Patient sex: M
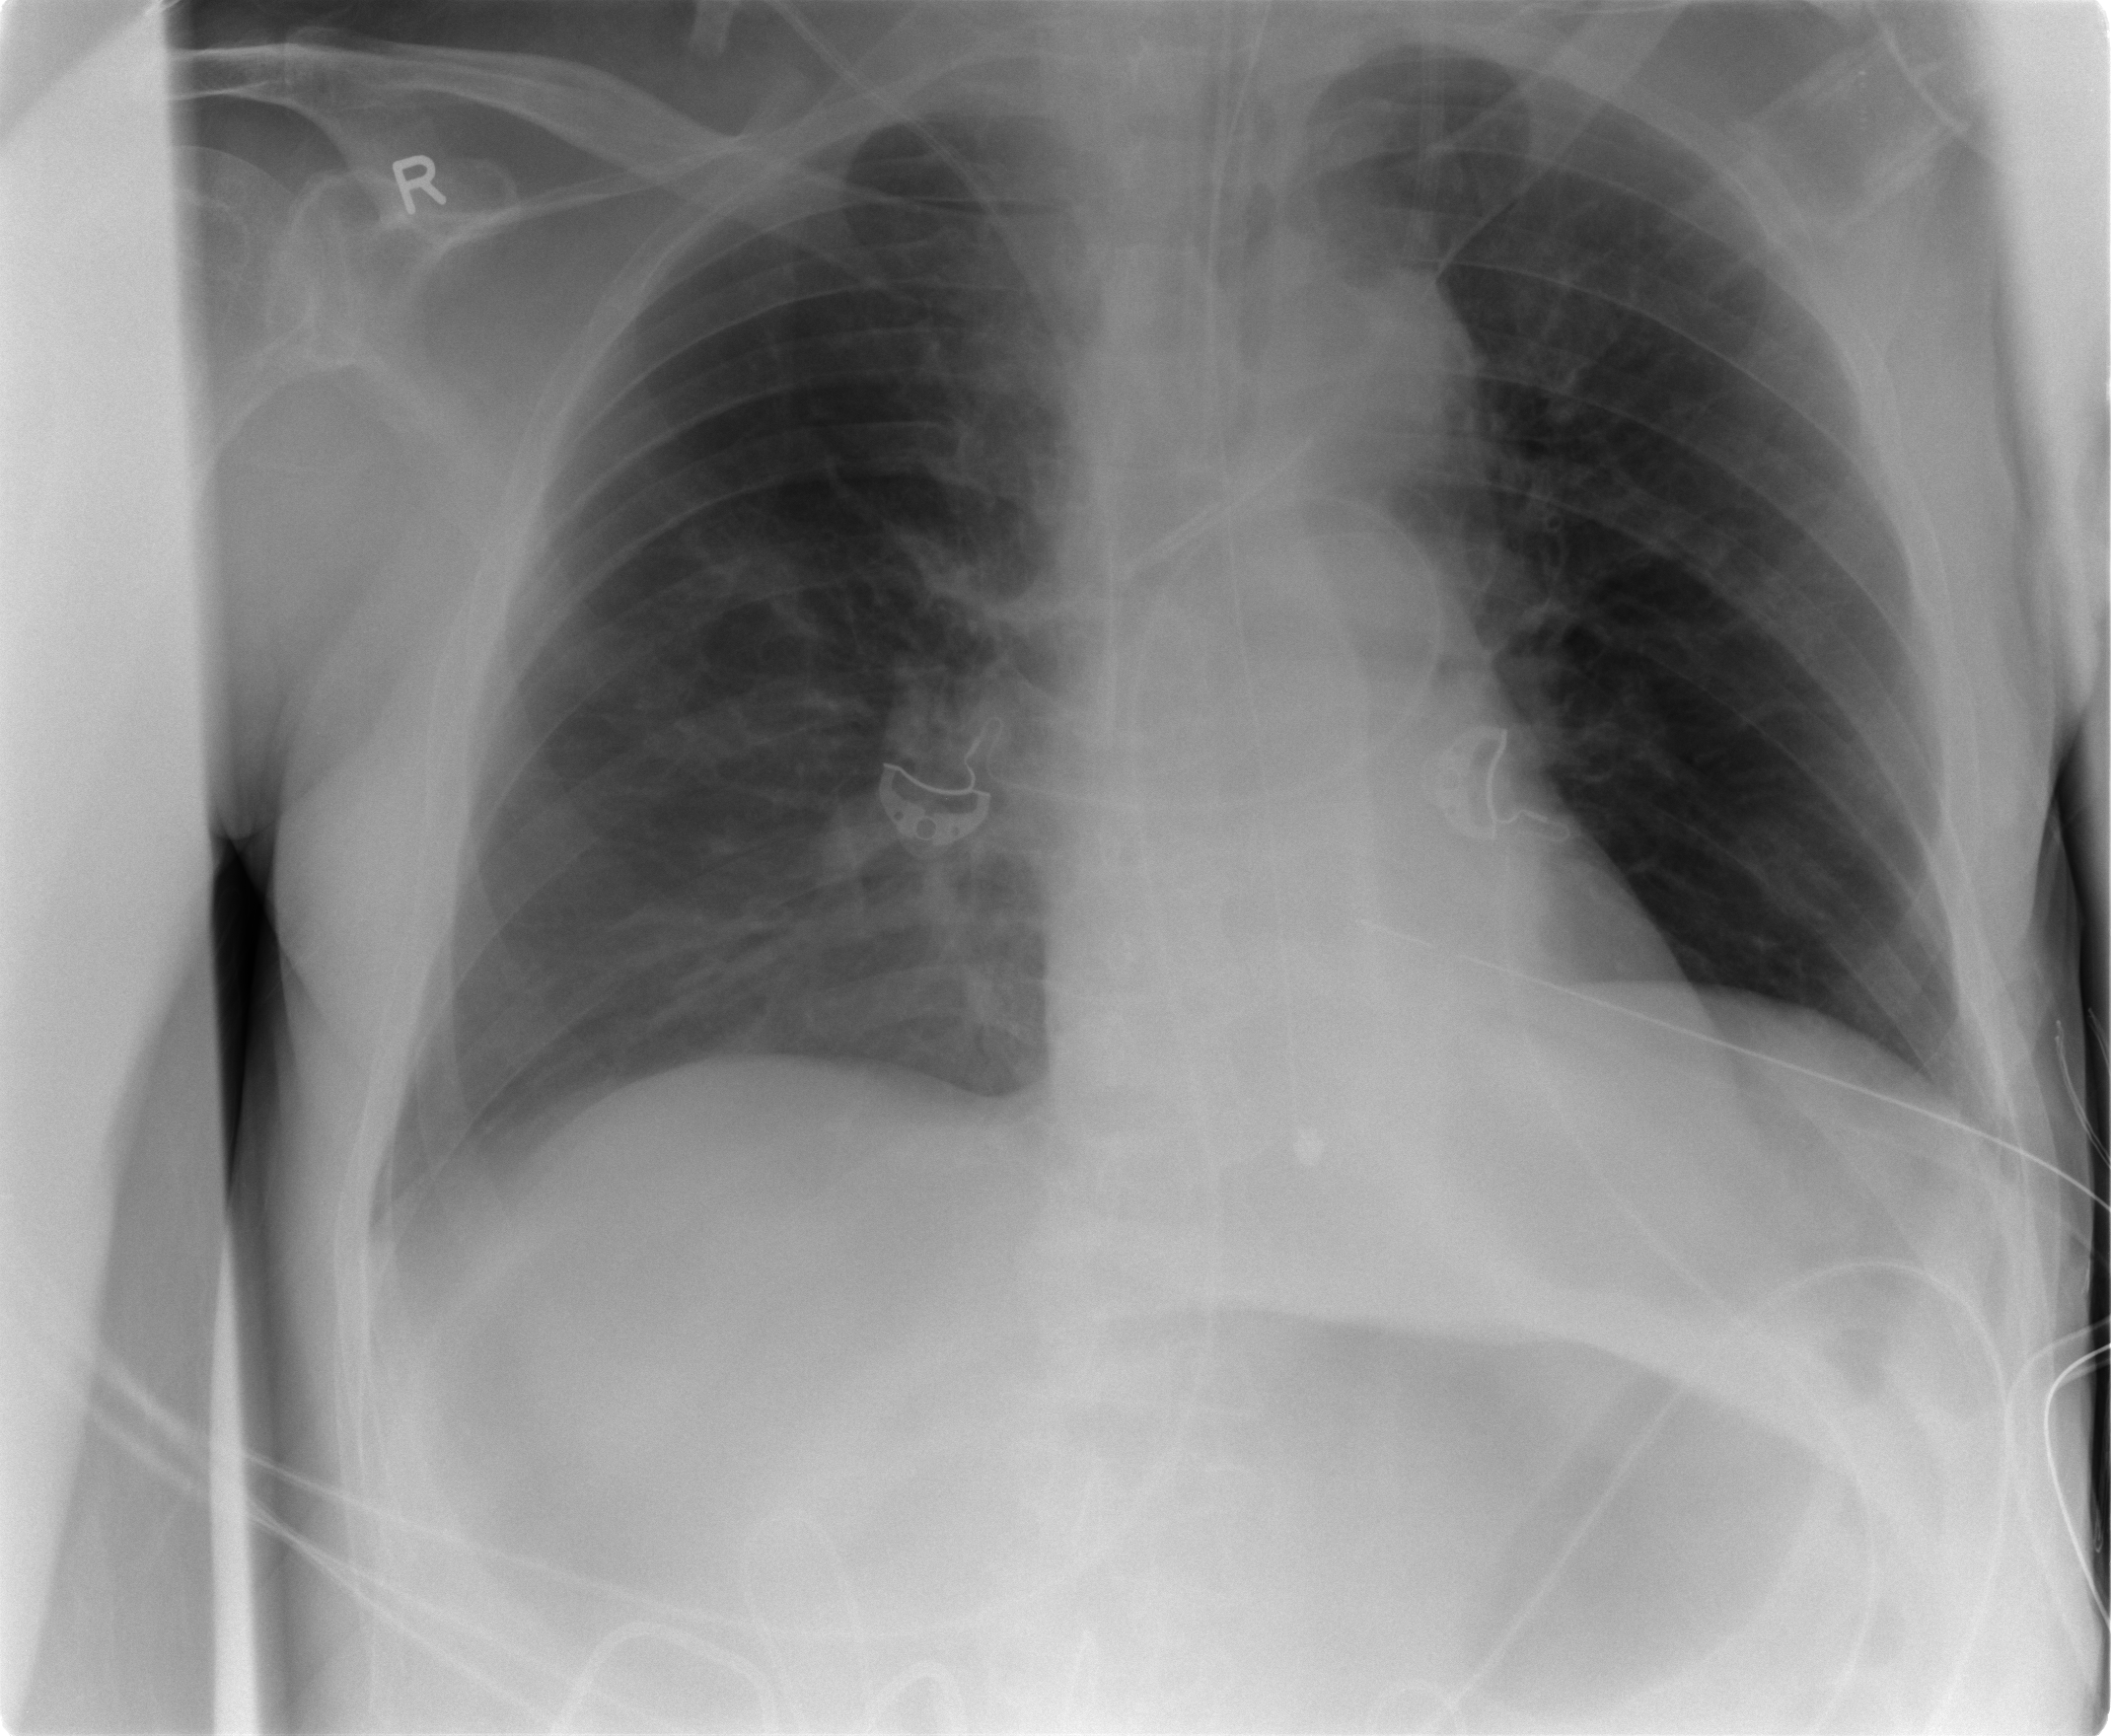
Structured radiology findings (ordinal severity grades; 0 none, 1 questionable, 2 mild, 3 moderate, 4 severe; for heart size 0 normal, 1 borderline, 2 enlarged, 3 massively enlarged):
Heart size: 0
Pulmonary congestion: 0
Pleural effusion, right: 0
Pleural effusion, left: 3
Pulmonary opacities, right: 0
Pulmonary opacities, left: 0
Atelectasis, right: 0
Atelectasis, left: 2